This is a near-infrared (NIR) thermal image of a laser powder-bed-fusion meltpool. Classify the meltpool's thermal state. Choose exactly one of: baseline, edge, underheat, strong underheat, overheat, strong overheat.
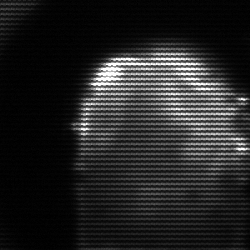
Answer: baseline